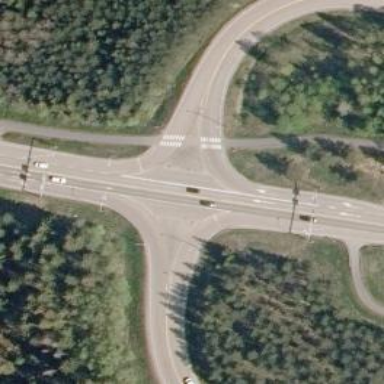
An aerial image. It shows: Secondary link road with asphalt surface.